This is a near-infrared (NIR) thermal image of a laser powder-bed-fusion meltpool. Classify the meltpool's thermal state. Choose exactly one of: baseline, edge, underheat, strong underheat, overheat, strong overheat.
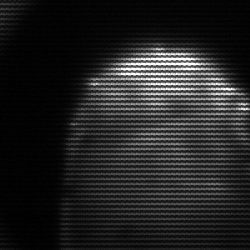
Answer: edge